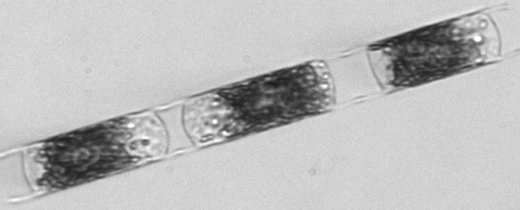
Label: Hemiaulus